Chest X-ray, PA view. Patient: 46 years old, sex F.
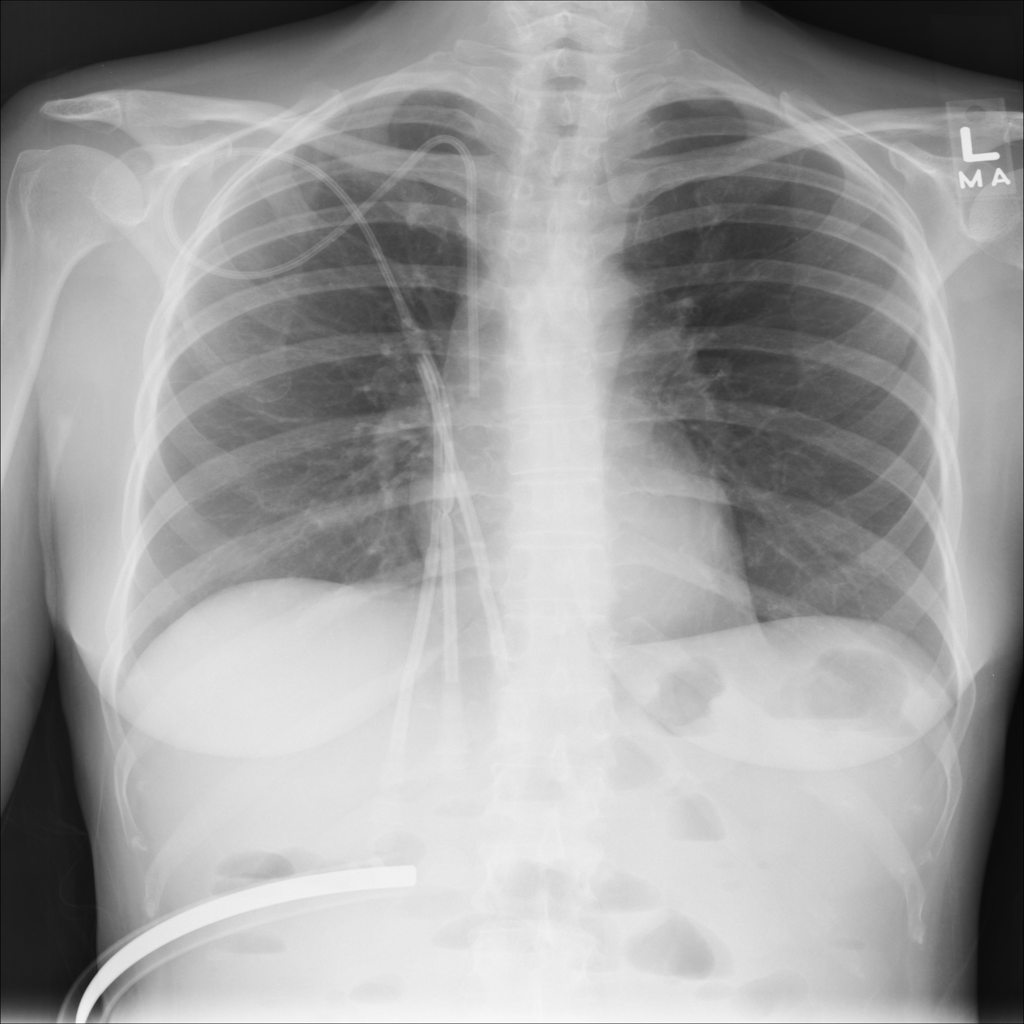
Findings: No Finding